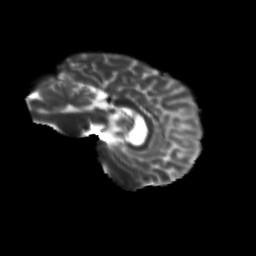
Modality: T2w
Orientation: sagittal
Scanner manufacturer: siemens
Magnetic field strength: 3 T
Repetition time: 9.2 s
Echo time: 0.084 s